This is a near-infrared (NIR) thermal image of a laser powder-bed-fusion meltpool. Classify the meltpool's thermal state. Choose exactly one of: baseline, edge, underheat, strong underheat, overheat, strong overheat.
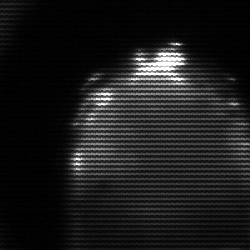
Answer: edge